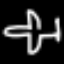
Label: airplane